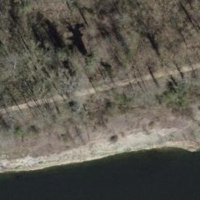
EUNIS habitat code: 41
Species observed at this site:
Cephalanthera longifolia